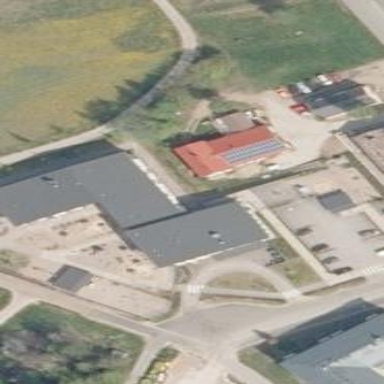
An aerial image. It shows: Kindergarten building.